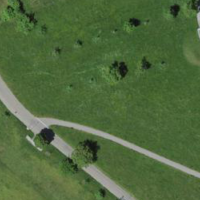
EUNIS habitat code: 24
Species observed at this site:
Juglans regia